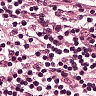
Metastatic tissue present: no